Aerial crown-view tile of a tropical tree (Barro Colorado Island, Panama), acquired 20240716:
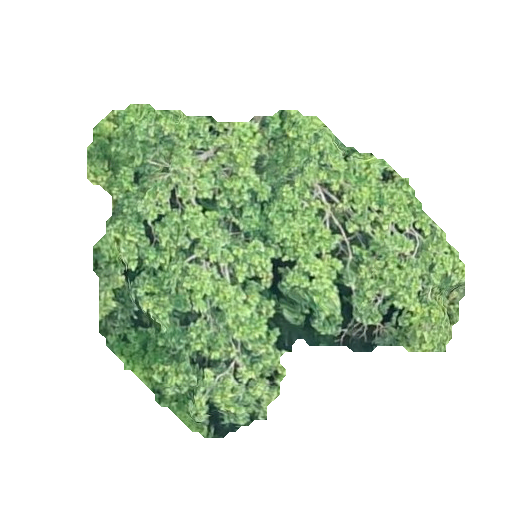
Species: Simarouba amara
GBIF accepted scientific name: Simarouba amara
Crown area: 132.539 m²